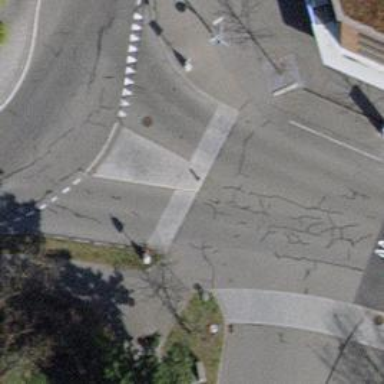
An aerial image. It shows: Unmarked crossing with traffic calming table on the road.